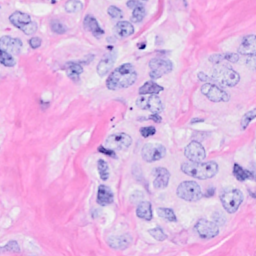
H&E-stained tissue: Breast